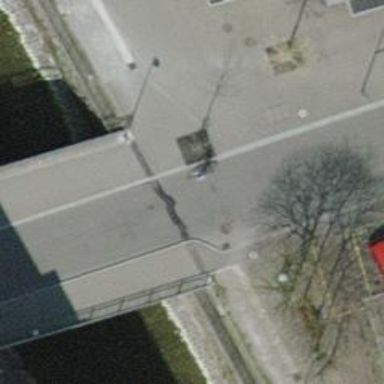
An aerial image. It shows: Asphalt pedestrian road.